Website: slack
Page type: newsletter-management
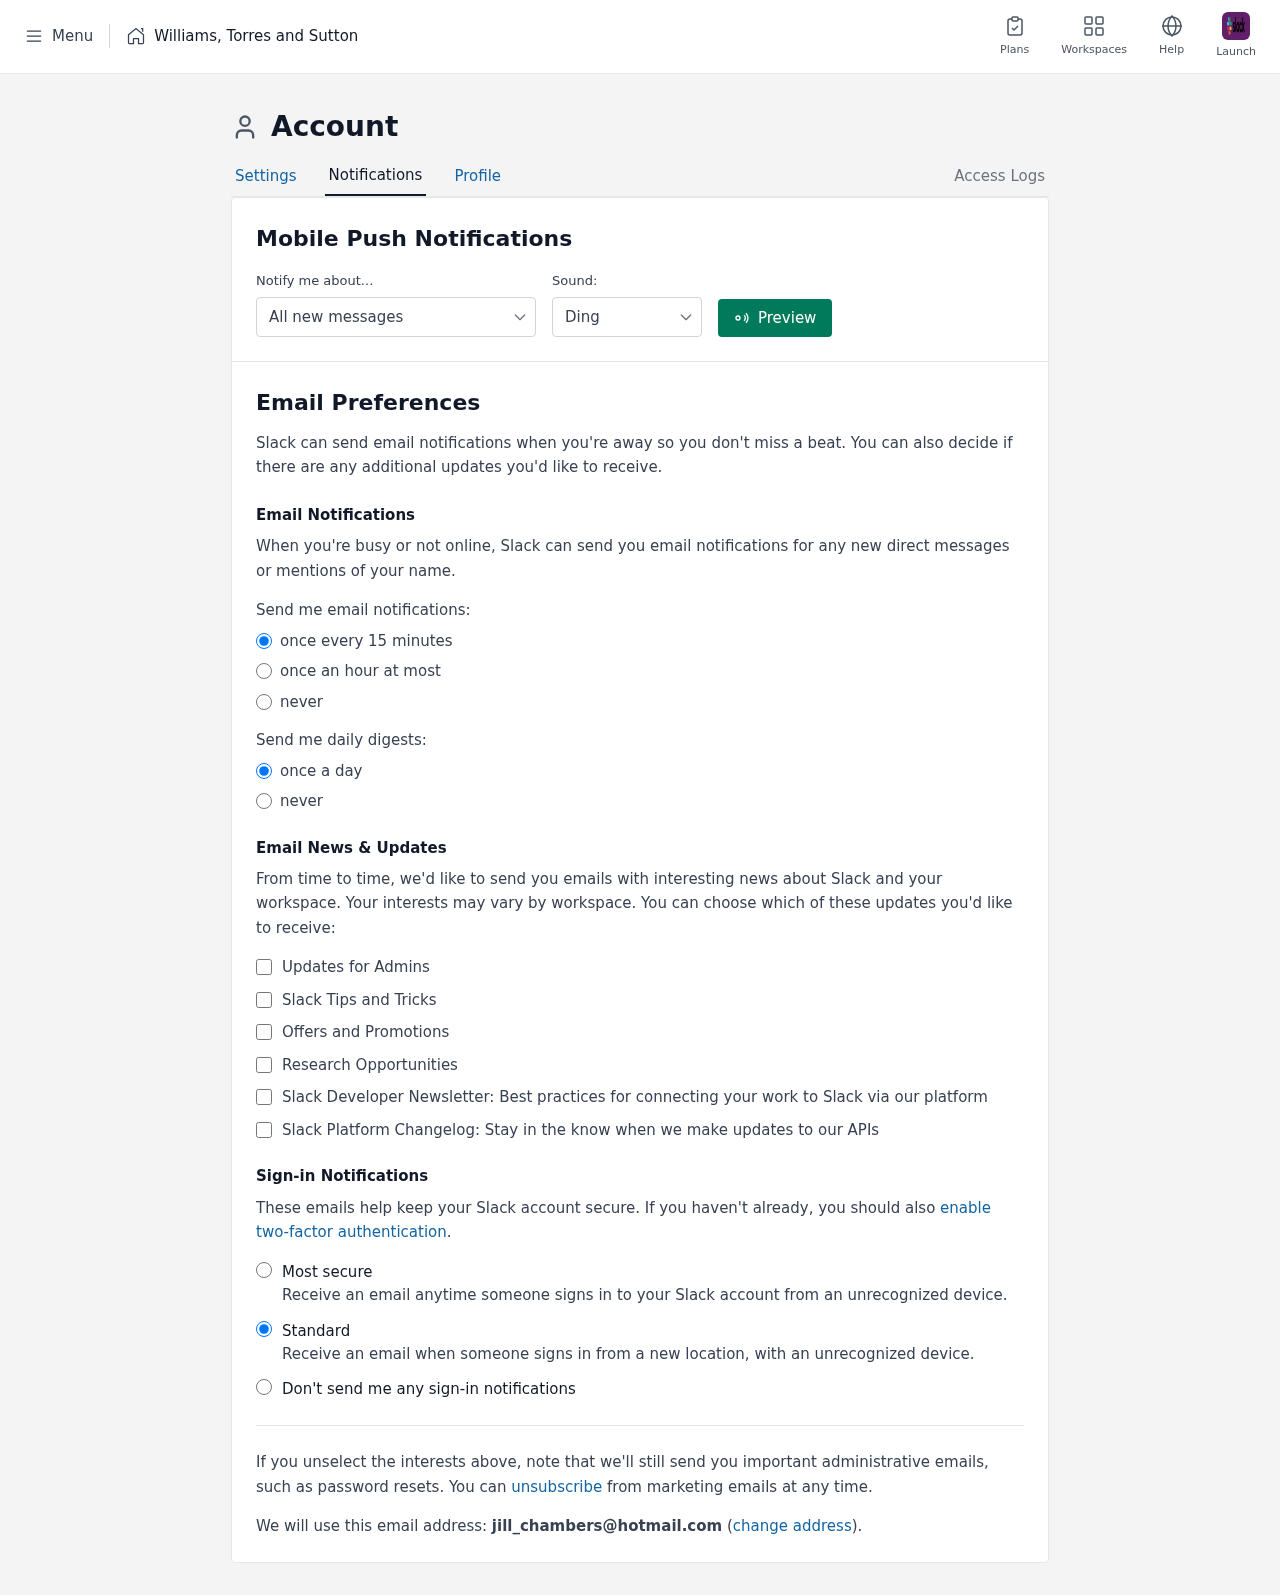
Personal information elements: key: PII_COMPANY
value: Williams, Torres and Sutton
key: PII_EMAIL
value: jill_chambers@hotmail.com